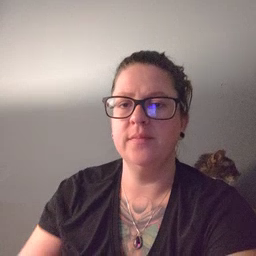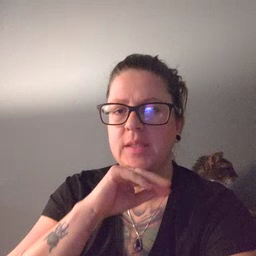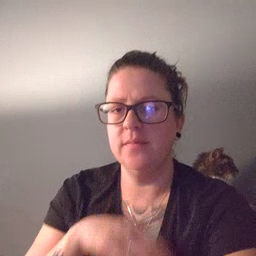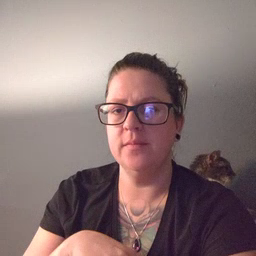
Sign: pig